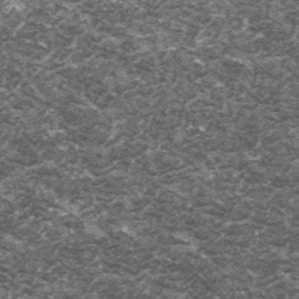
Label: frost